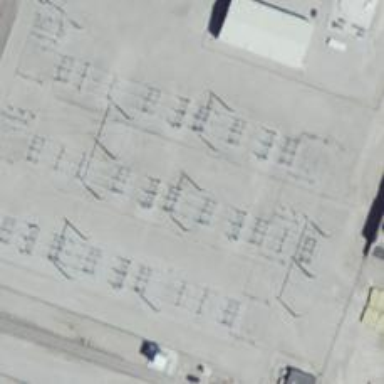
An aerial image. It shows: Switch used for power control.